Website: bh-photo
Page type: cross-sells
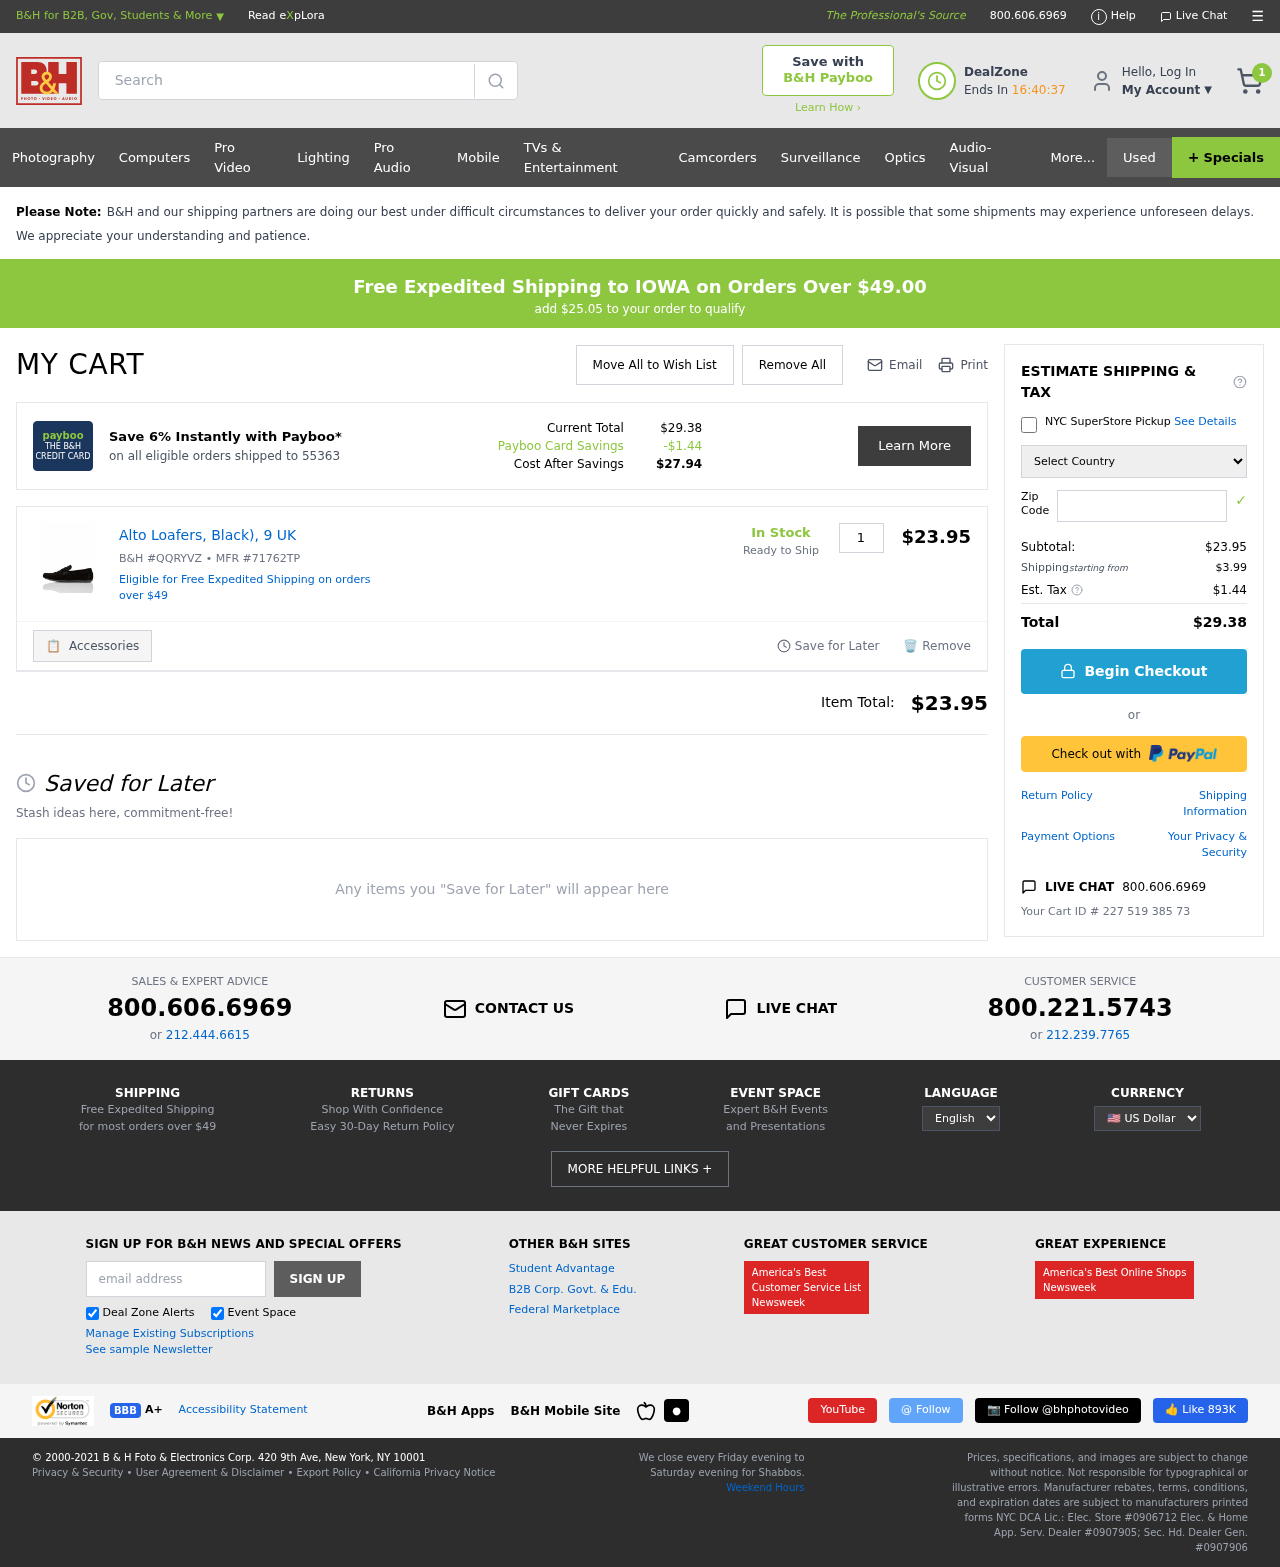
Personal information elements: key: PII_COUNTRY
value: United States
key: PII_POSTCODE
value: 55363
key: PII_STATE
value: IOWA
Product elements: key: PRODUCT1_NAME
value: Alto Loafers, Black), 9 UK
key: PRODUCT1_PRICE
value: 23.95
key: PRODUCT1_QUANTITY
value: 1
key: PRODUCT1_SKU
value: B&H #QQRYVZ
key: PRODUCT1_MFR
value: MFR #71762TP
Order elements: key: ORDER_NUM_ITEMS
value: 1
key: SHIPPING_THRESHOLD_REMAINING
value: $25.05
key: ORDER_TOTAL
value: $29.38
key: ORDER_SUBTOTAL
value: $23.95
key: ORDER_SHIPPING_COST
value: $3.99
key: ORDER_TAX
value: $1.44
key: ORDER_ID
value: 227 519 385 73
Search elements: key: HEADER_SEARCH
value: Search
Other elements: key: PAYBOO_SAVINGS
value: -$1.44
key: COST_AFTER_SAVINGS
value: $27.94